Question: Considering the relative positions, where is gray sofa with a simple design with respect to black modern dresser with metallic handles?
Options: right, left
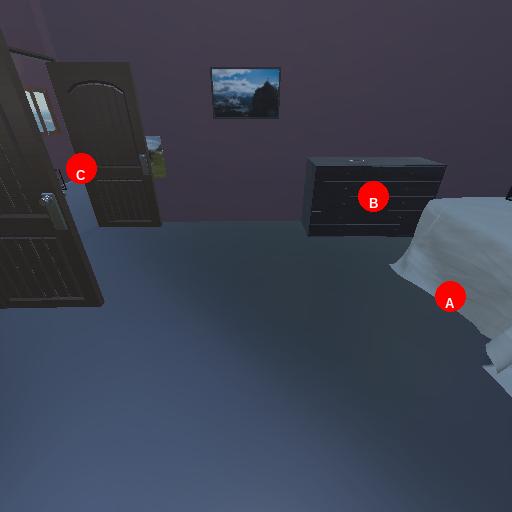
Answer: right